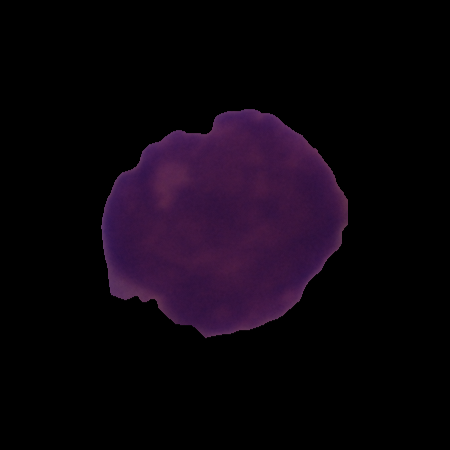
Label: cancer